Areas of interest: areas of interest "Shopping Mall"
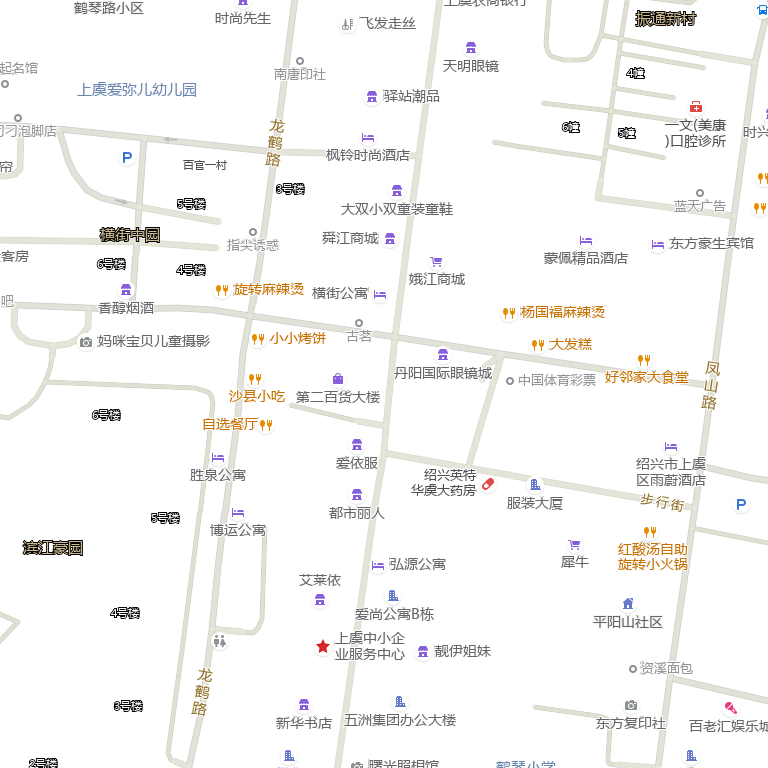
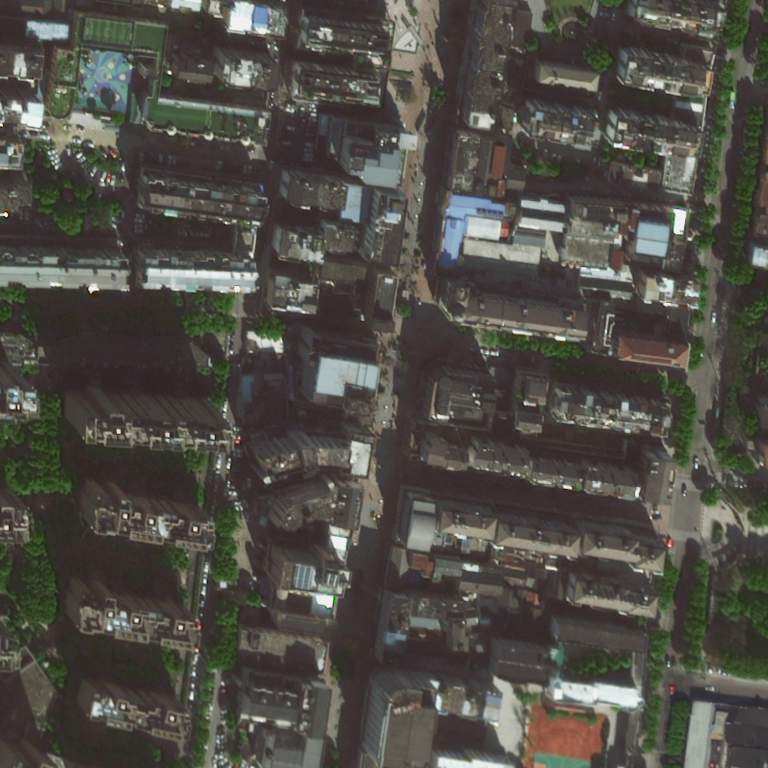